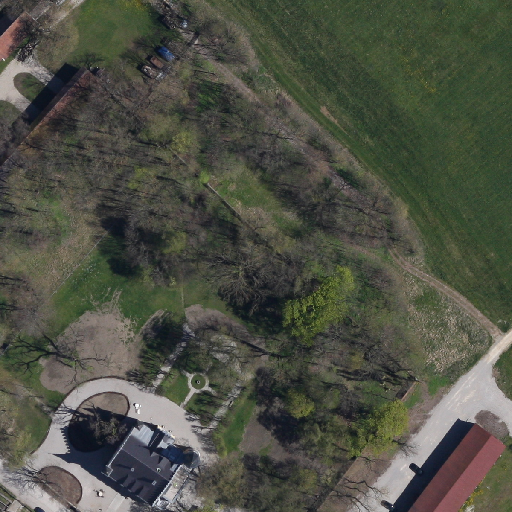
Referring expression: vehicle